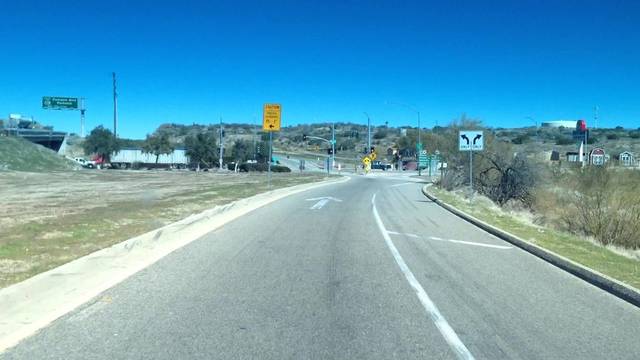
Region: United States
Coordinates: 34.557, -118.132